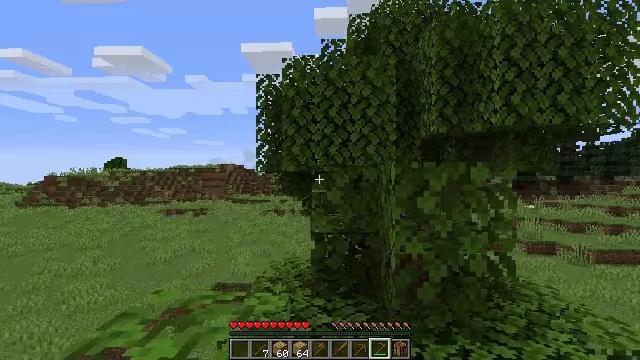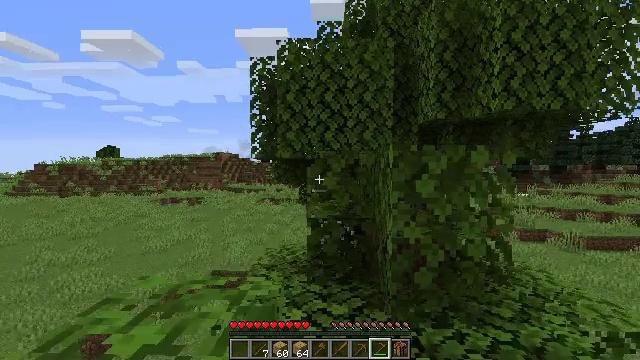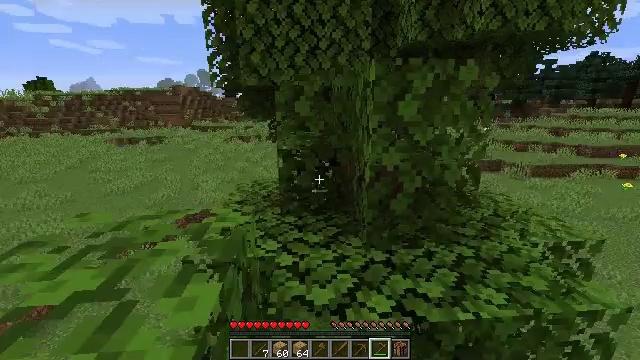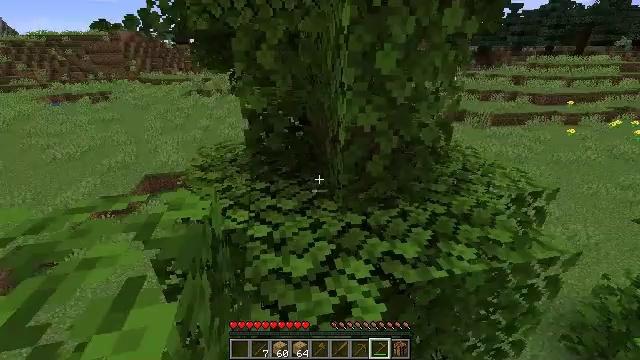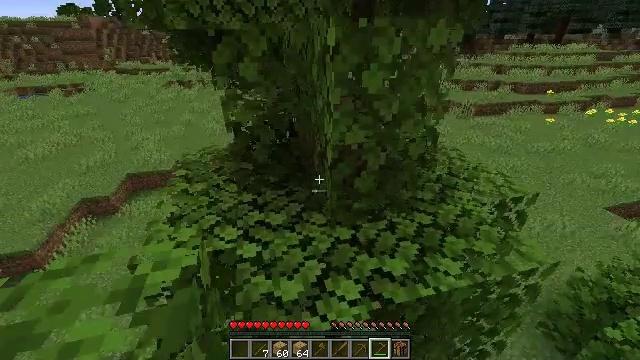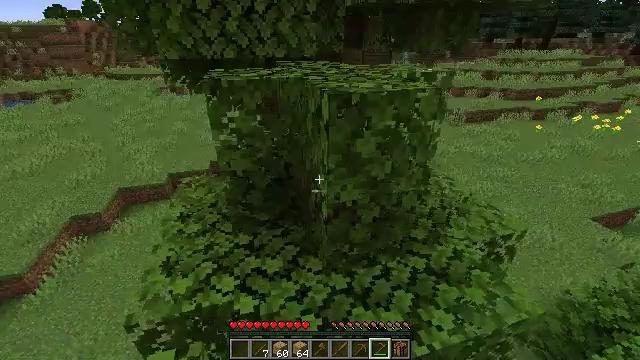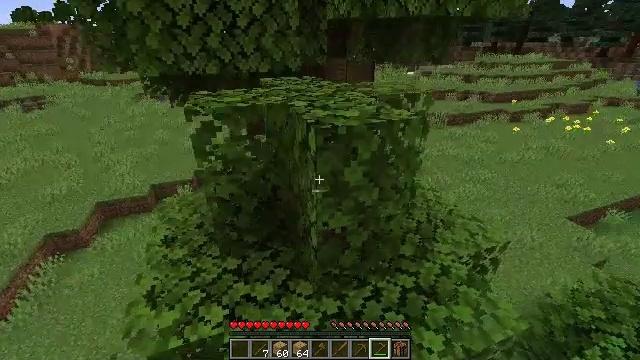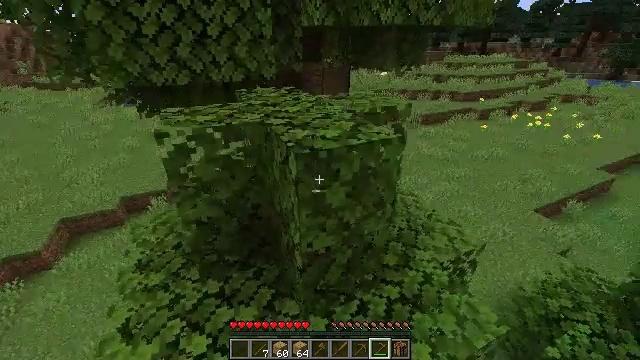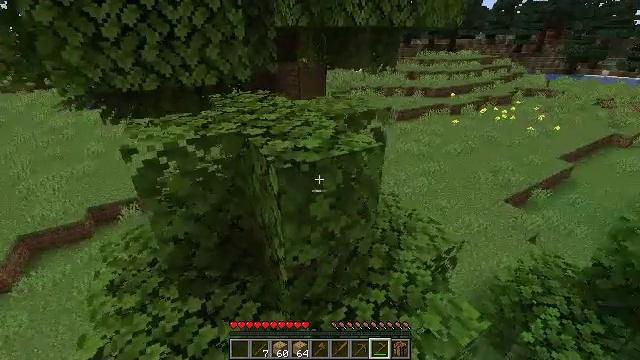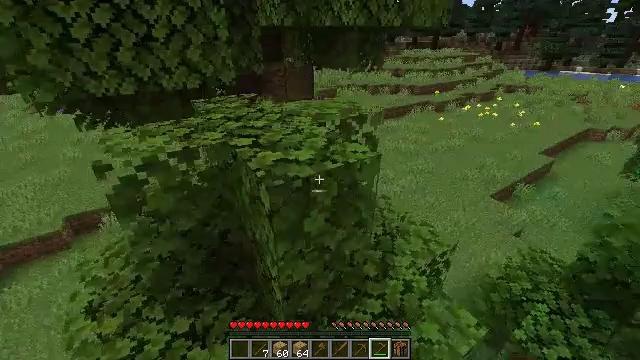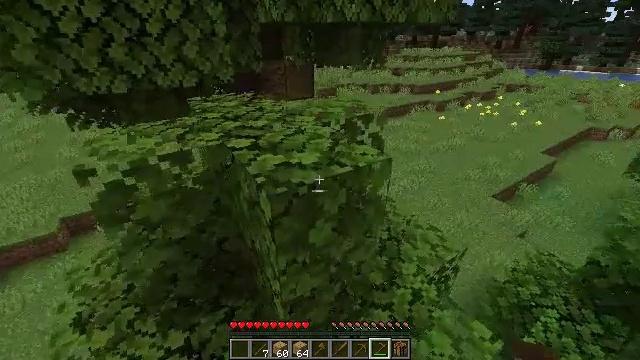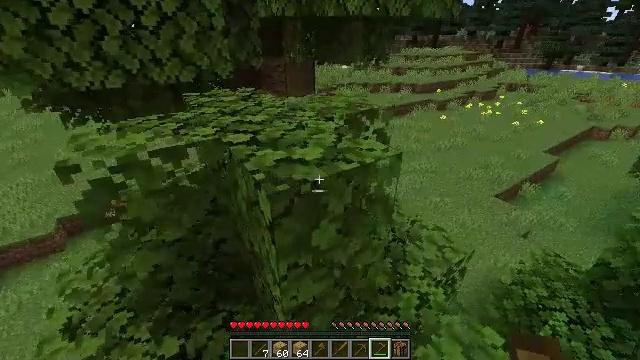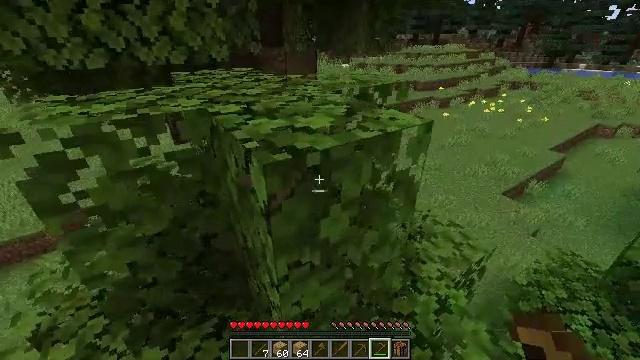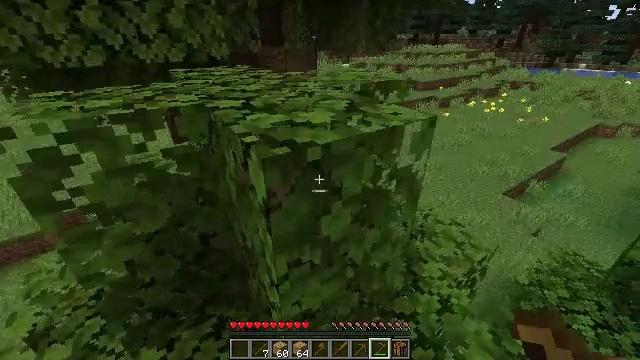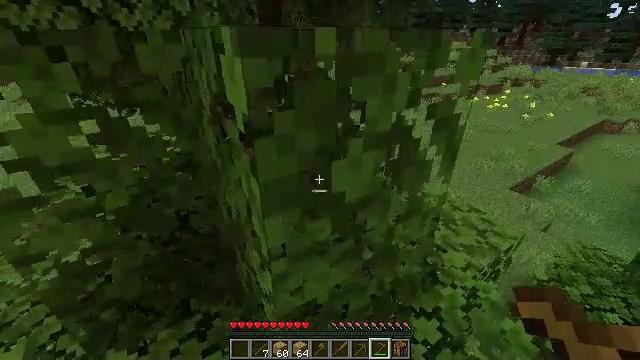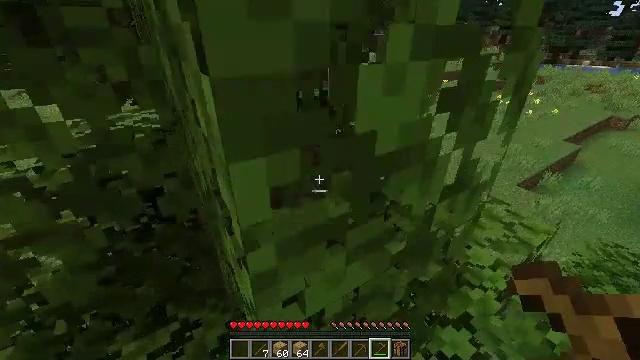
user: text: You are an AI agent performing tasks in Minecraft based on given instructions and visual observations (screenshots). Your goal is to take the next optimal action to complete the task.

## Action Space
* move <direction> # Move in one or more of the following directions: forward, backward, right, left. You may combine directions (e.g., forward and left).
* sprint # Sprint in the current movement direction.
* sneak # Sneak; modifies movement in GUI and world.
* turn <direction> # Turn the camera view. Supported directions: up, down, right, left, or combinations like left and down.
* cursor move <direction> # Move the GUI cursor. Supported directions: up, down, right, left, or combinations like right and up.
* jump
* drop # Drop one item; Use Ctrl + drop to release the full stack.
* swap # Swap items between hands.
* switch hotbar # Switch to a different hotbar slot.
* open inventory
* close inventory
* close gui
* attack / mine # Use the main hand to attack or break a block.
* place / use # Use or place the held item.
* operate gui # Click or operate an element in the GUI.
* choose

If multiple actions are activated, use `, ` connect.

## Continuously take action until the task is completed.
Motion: motion action
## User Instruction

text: Mine oak leaves.
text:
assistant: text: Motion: move forward, turn down, jump
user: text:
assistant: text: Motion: move forward, turn right and down, jump
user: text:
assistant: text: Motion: move forward, turn right and down, jump
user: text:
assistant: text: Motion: move forward, turn right and down, jump
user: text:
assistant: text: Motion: move forward, turn right, jump
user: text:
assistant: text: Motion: move forward, turn right, jump
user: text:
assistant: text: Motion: move forward, turn right, jump
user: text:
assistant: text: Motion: move forward, turn right, jump
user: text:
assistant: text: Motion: move forward, turn right, jump
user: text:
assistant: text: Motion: move forward, jump
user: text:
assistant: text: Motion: move forward, jump
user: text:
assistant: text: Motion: move forward, jump
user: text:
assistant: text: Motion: move forward, jump
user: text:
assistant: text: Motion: move forward, jump
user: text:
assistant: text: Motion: move forward, jump
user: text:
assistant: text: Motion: move forward, turn left, jump
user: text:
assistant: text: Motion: move forward, turn left and up, jump
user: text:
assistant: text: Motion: move forward, turn left and up, jump
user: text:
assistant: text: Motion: move forward, turn left and up, jump
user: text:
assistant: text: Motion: move forward, jump
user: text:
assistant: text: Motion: move forward, jump
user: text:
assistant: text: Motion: move forward, jump
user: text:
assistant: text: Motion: move forward, jump
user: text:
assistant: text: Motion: move forward, jump
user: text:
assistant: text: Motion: jump
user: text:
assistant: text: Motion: no_op
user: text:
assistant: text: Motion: no_op
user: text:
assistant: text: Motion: no_op
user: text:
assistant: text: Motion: no_op
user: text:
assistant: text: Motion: no_op